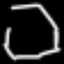
Label: octagon